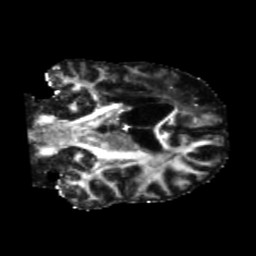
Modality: FA
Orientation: coronal
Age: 56
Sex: male
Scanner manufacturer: siemens
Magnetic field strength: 3 T
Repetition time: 5.25 s
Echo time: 0.08 s